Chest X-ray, AP view. Patient: 21 years old, sex F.
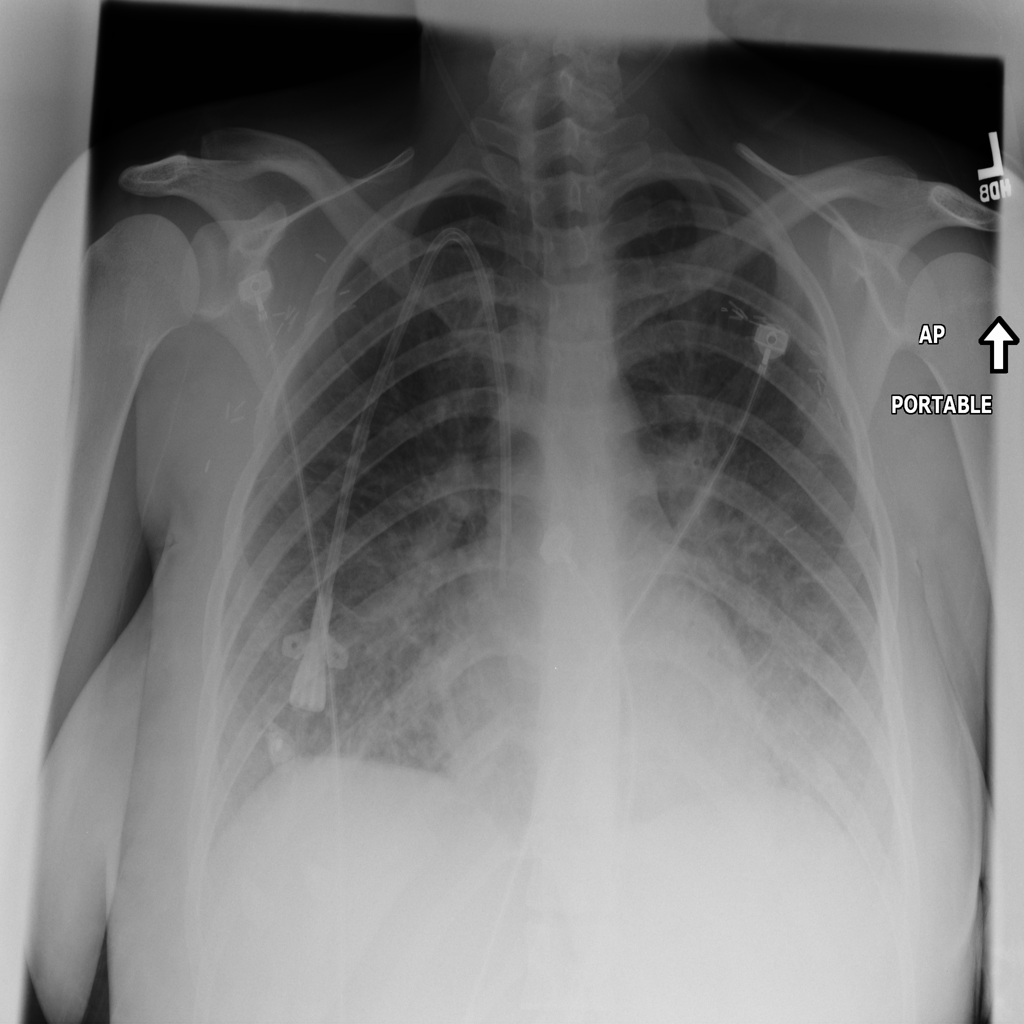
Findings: Infiltration